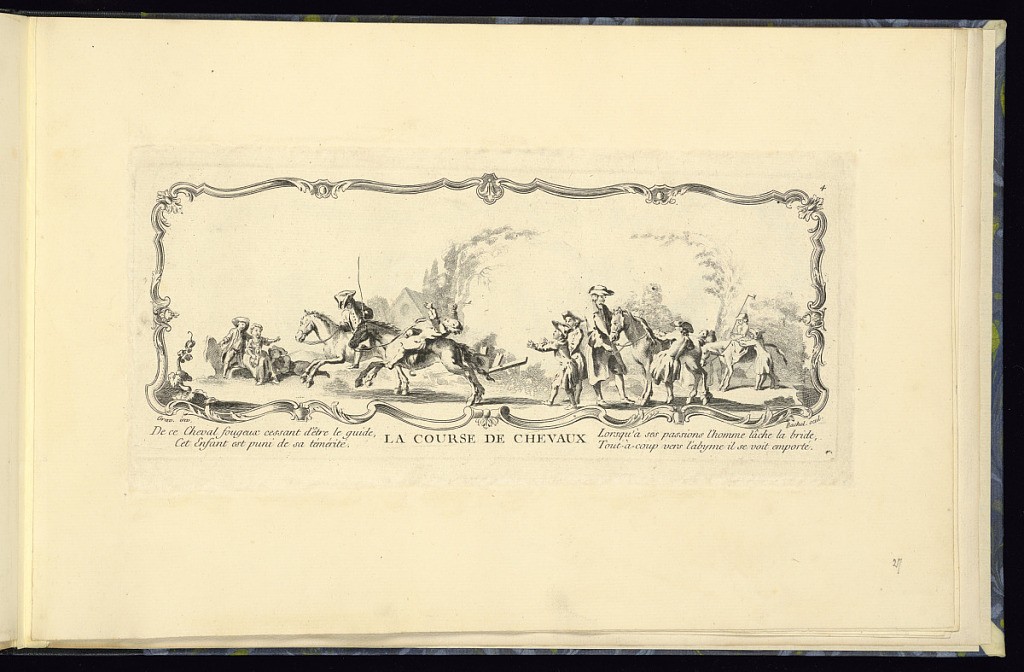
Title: LE COURSE DE CHEVAUX
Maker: Jacques Bacheley, French, 1712 – 1781
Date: mid- 18th century
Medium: etching on paper
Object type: Print
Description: Fourth plate from a series of four children's scenes, framed within decorative rococo cartouches, with verses lettered below. A group of boys on horseback, with other children standing and sitting around, within a landscape with a house in the background. The title is lettered below the cartouche, and the plate is signed and numbered.